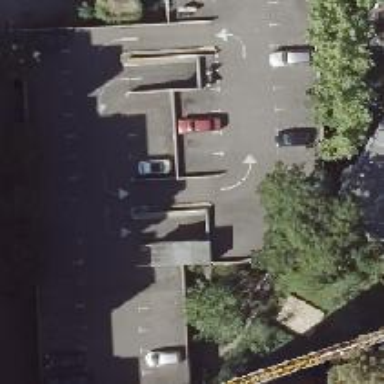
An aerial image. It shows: Multi-storey parking building.